Field crop: maize
Growth stage: 1
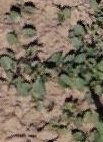
Species: convolvulus